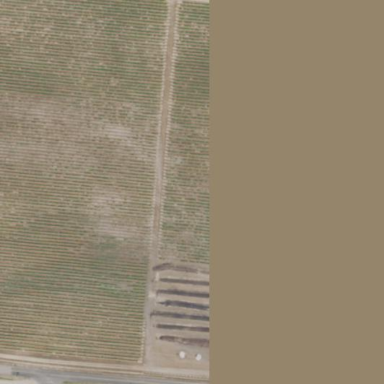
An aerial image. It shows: Vineyard growing grapes.